Field crop: tomato
Growth stage: 1
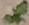
Species: solanum